Question: I am trying to save image file into db in binary format. And retrieve those binary files and display the image on my web page. While using the given below code one error has been generated. Please help me.
'''
public partial class Default3 : System.Web.UI.Page
{
static SqlConnection con = new SqlConnection(@"connectionString");
protected void Page_Load(object sender, EventArgs e)
{
if (!IsPostBack)
{
filldropdown();
}
}
private void filldropdown()
{
SqlCommand cmd = new SqlCommand("Select EmpID from Tbl_Emp", con);
if (con.State == ConnectionState.Closed)
{
con.Open();
}
SqlDataReader dr = cmd.ExecuteReader();
TextBox3.Items.Clear();
if (dr.HasRows)
{
while (dr.Read())
{
TextBox3.Items.Add(dr["EmpID"].ToString());
}
}
con.Close();
}
protected void Button1_Click(object sender, EventArgs e)
{
SqlCommand cmd = new SqlCommand("insert into Tbl_Emp values(@id,@name,@image)", con);
cmd.Parameters.AddWithValue("@id", TextBox1.Text);
cmd.Parameters.AddWithValue("@name", TextBox2.Text);
int img = FileUpload1.PostedFile.ContentLength;
byte[] msdata = new byte;
FileUpload1.PostedFile.InputStream.Read(msdata, 0, img);
cmd.Parameters.AddWithValue("@image", msdata);
if (con.State == ConnectionState.Closed)
{
con.Open();
}
cmd.ExecuteNonQuery();
con.Close();
filldropdown();
Response.Write("Data Saved ....");
}
protected void Button2_Click(object sender, EventArgs e)
{
SqlCommand cmd = new SqlCommand("select * from Tbl_Emp where EmpID=@id", con);
cmd.Parameters.AddWithValue("@id", TextBox3.Text);
if (con.State == ConnectionState.Closed)
{
con.Open();
}
SqlDataReader dr = cmd.ExecuteReader();
if (dr.HasRows && dr.Read())
{
TextBox1.Text = dr["EmpID"].ToString();
TextBox2.Text = dr["EmpName"].ToString();
Image1.ImageUrl = "Handler.ashx?EmpID=" + TextBox3.Text;
}
else
{
Response.Write("Record With This ID Note Found");
}
}
}
'''
Source:
'''
<div>
Enter ID <asp:TextBox ID="TextBox1" runat="server"></asp:TextBox><br />
Enter Name <asp:TextBox ID="TextBox2" runat="server"></asp:TextBox><br />
Enter Pic <asp:FileUpload ID="FileUpload1" runat="server" /><br />
<asp:Button ID="Button1" runat="server" Text="Save" onclick="Button1_Click" /><br >
<asp:Image ID="Image1" runat="server" Height="137px" Width="130px" /><br />
<asp:DropDownList ID="TextBox3" runat="server">
</asp:DropDownList>
<asp:Button ID="Button2" runat="server" Text="Search" onclick="Button2_Click" />
'''
Data Table:

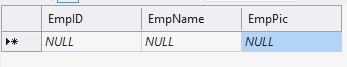
Answer: This is correct answer.
'''
public partial class Default3 : System.Web.UI.Page
{
static SqlConnection con = new SqlConnection(@"connectionString");
protected void Page_Load(object sender, EventArgs e)
{
if (!IsPostBack)
{
filldropdown();
}
}
private void filldropdown()
{
SqlCommand cmd = new SqlCommand("Select EmpID from Tbl_Emp", con);
if (con.State == ConnectionState.Closed)
{
con.Open();
}
SqlDataReader dr = cmd.ExecuteReader();
TextBox3.Items.Clear();
if (dr.HasRows)
{
while (dr.Read())
{
TextBox3.Items.Add(dr["EmpID"].ToString());
}
}
dr.Close();
con.Close();
}
protected void Button1_Click(object sender, EventArgs e)
{
SqlCommand cmd = new SqlCommand("insert into Tbl_Emp values(@id,@name,@image)", con);
cmd.Parameters.AddWithValue("@id", TextBox1.Text);
cmd.Parameters.AddWithValue("@name", TextBox2.Text);
int img = FileUpload1.PostedFile.ContentLength;
byte[] msdata = new byte;
FileUpload1.PostedFile.InputStream.Read(msdata, 0, img);
cmd.Parameters.AddWithValue("@image", msdata);
if (con.State == ConnectionState.Closed)
{
con.Open();
}
cmd.ExecuteNonQuery();
con.Close();
filldropdown();
Response.Write("Data Saved ....");
}
protected void Button2_Click(object sender, EventArgs e)
{
SqlCommand cmd = new SqlCommand("select * from Tbl_Emp where EmpID=@id", con);
cmd.Parameters.AddWithValue("@id", TextBox3.Text);
if (con.State == ConnectionState.Closed)
{
con.Open();
}
SqlDataReader dr = cmd.ExecuteReader();
if (dr.HasRows && dr.Read())
{
TextBox1.Text = dr["EmpID"].ToString();
TextBox2.Text = dr["EmpName"].ToString();
Image1.ImageUrl = "Handler.ashx?EmpID=" + TextBox3.Text;
}
else
{
Response.Write("Record With This ID Note Found");
}
dr.Close();
}
}
'''